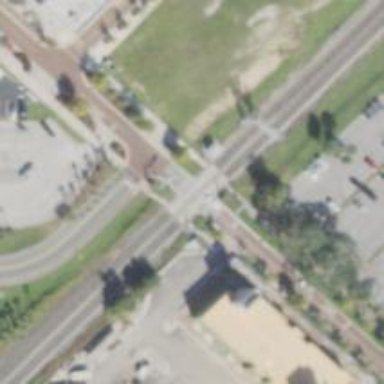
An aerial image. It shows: Railway crossing.